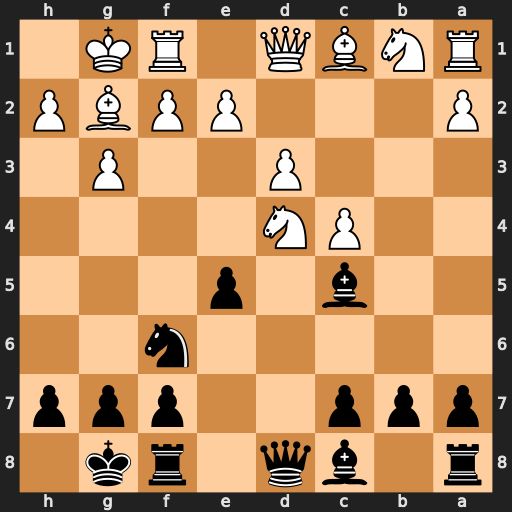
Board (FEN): r1bq1rk1/ppp2ppp/5n2/2b1p3/2PN4/3P2P1/P3PPBP/RNBQ1RK1
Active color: b
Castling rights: -
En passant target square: -
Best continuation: Bxd4 Nc3 Bxc3